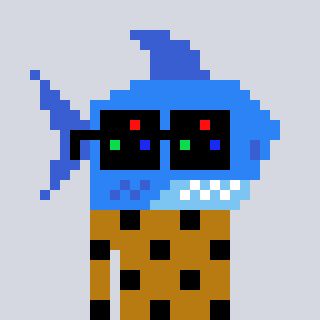
a pixel art character with square black sunglasses, a shark-shaped head and a gold-colored body on a cool background